Field crop: maize
Growth stage: 2
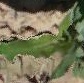
Species: maize